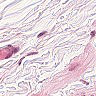
Metastatic tissue present: no